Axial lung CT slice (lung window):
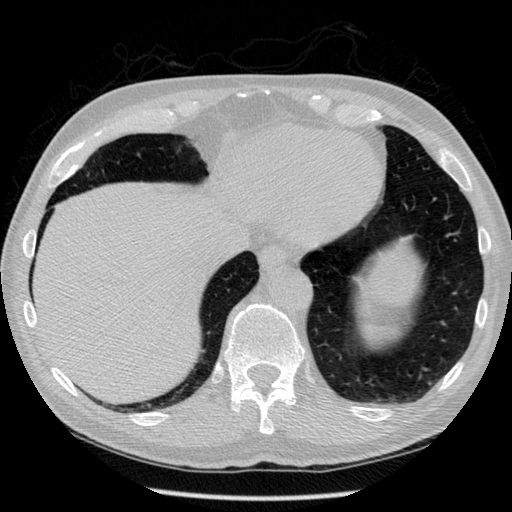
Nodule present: no